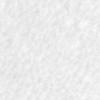
Label: no_change